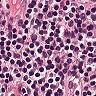
Metastatic tissue present: no